Field crop: maize
Growth stage: 2
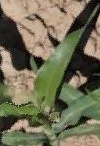
Species: maize